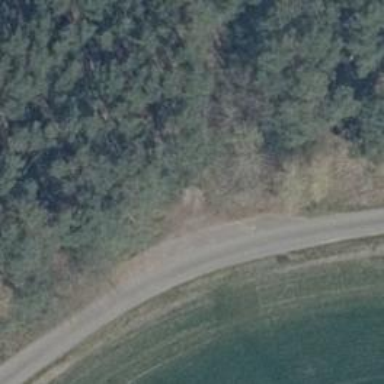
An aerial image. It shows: Passing place on the road.